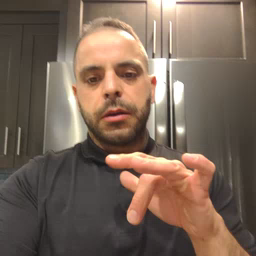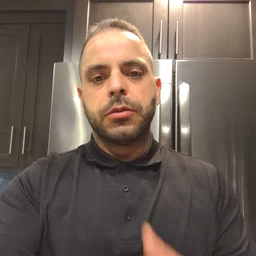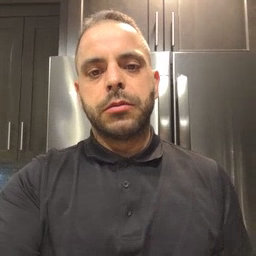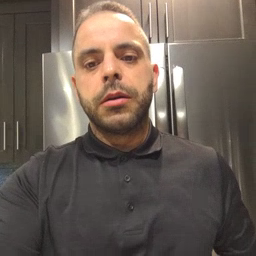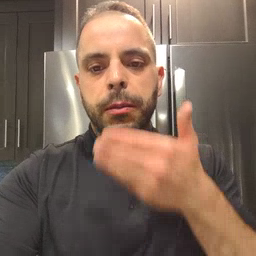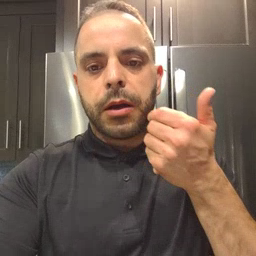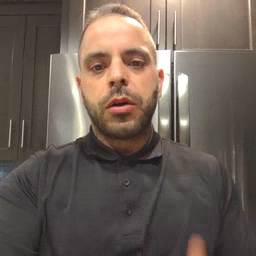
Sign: better